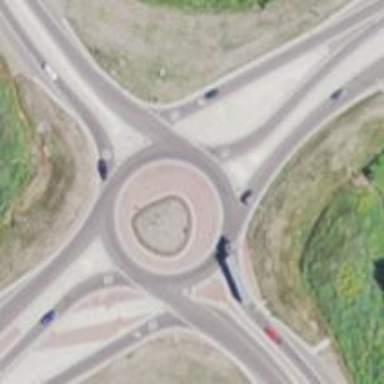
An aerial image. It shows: Roundabout on primary highway.